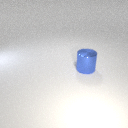
large blue metal cylinder